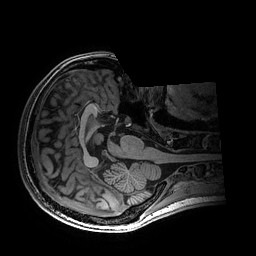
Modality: T1w
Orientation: axial
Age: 19
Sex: female
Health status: healthy
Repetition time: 2.53 s
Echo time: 0.0034 s